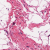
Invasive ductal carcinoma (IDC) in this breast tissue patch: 0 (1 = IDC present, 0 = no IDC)